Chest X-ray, AP view. Patient: 64 years old, sex M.
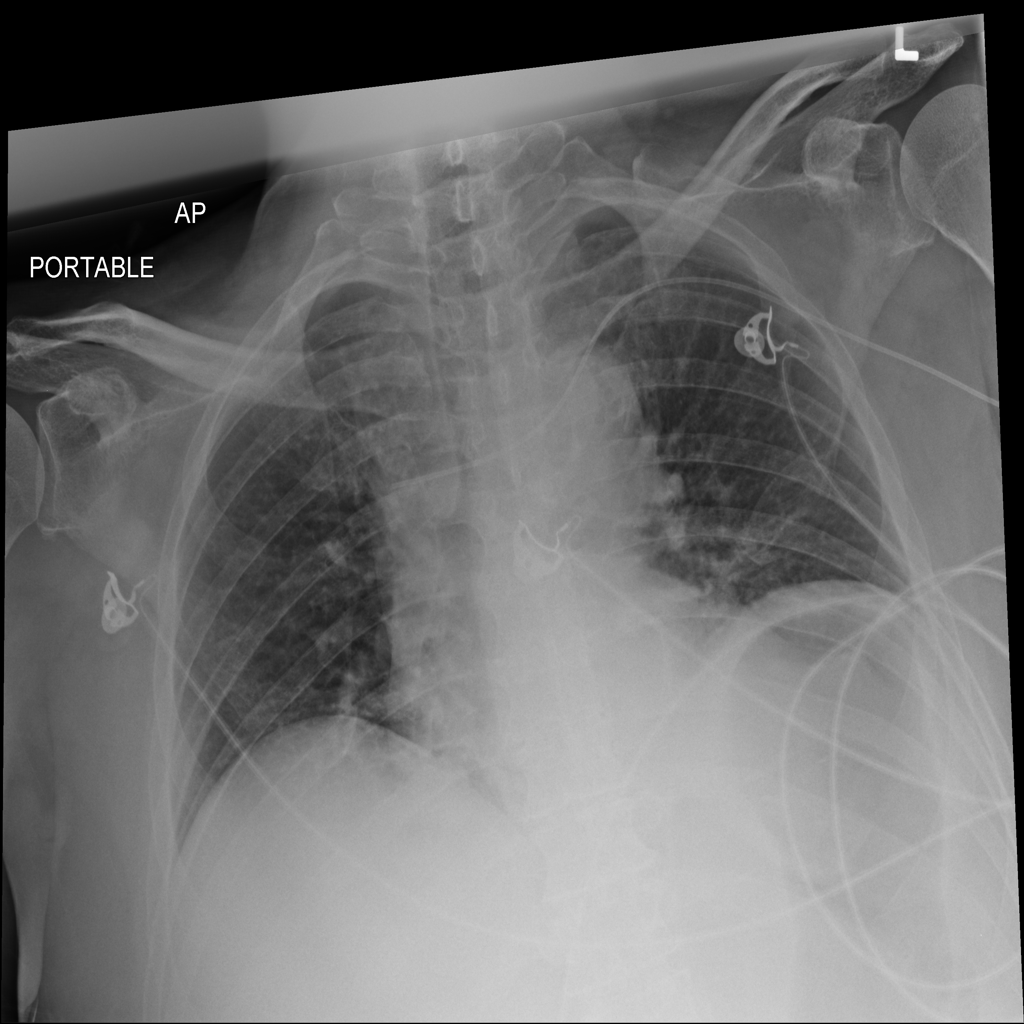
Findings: Cardiomegaly, Effusion